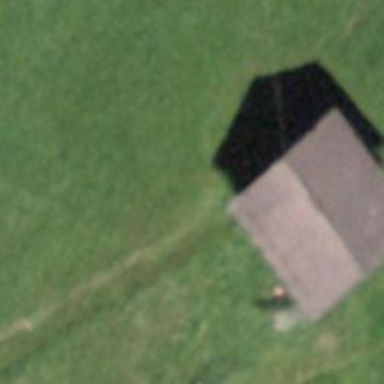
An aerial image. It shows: Rural barn.